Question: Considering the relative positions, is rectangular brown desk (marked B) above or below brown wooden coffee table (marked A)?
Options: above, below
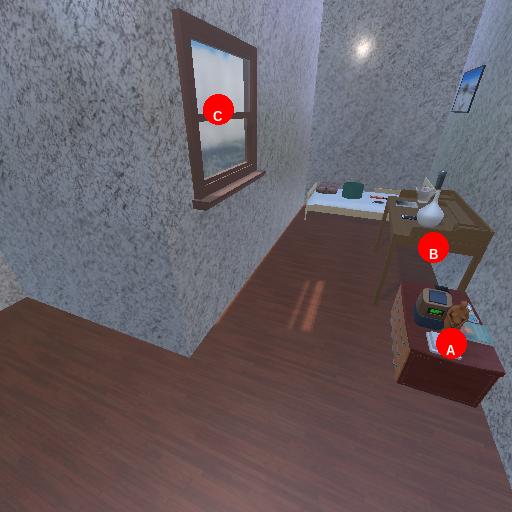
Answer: above